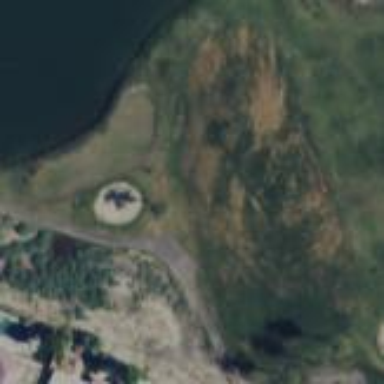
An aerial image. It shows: Grassy area designated for driving range golf.